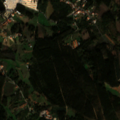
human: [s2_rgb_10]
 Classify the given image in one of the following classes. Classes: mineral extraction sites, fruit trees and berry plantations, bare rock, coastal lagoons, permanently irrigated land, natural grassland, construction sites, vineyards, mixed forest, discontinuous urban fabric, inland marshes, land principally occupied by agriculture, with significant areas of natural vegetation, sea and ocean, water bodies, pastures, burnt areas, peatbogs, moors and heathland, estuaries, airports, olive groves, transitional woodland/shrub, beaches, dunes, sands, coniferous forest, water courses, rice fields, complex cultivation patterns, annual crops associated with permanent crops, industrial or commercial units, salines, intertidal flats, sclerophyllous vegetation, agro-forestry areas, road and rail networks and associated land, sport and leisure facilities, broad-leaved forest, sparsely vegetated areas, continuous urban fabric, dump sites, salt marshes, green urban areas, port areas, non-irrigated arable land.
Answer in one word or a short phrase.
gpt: complex cultivation patterns, land principally occupied by agriculture, with significant areas of natural vegetation, broad-leaved forest, mixed forest, transitional woodland/shrub